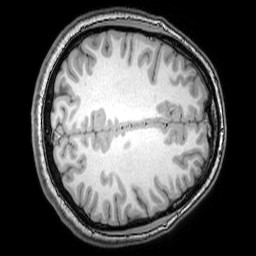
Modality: T1w
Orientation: axial
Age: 26
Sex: male
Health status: healthy
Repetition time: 0.081 s
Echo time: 0.037 s